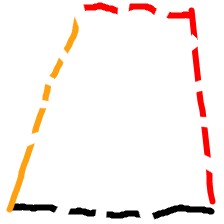
Shape: trapezoid